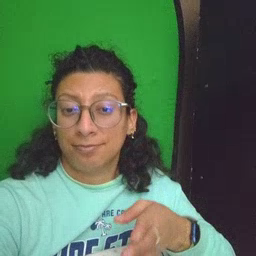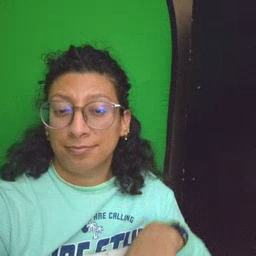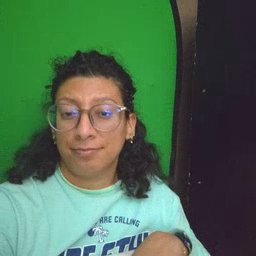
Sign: person